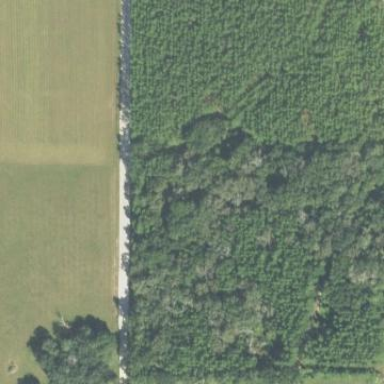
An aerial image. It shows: Forest area dominated by needle-leaved trees.